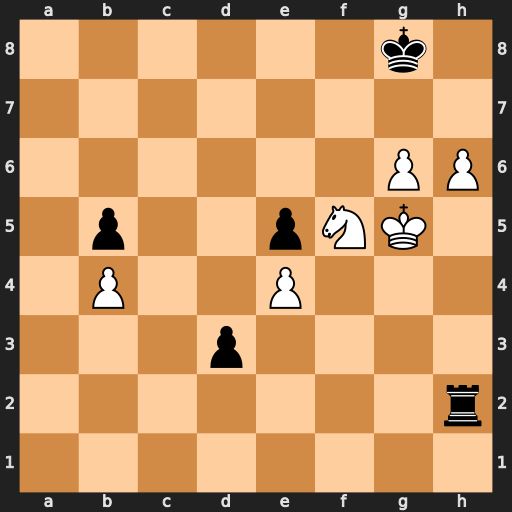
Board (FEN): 6k1/8/6PP/1p2pNK1/1P2P3/3p4/7r/8
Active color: w
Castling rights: -
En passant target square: -
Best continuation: Ne7+ Kf8 Kf6 Rf2+ Ke6